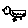
Label: bird